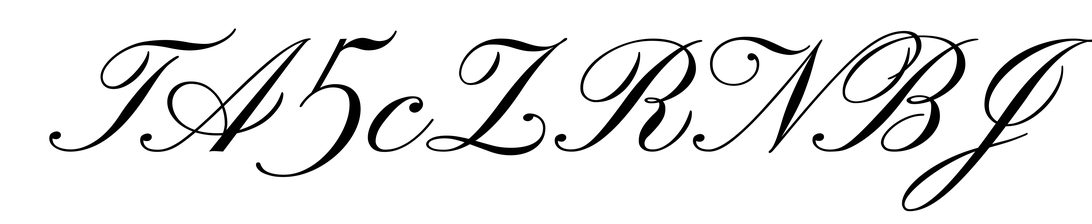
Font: PinyonScript-Regular